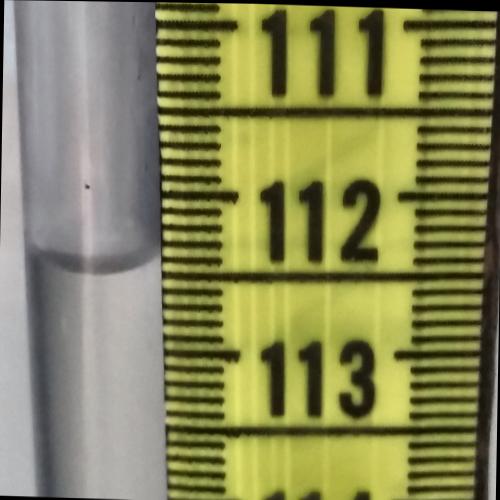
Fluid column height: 112.4 cm